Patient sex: M
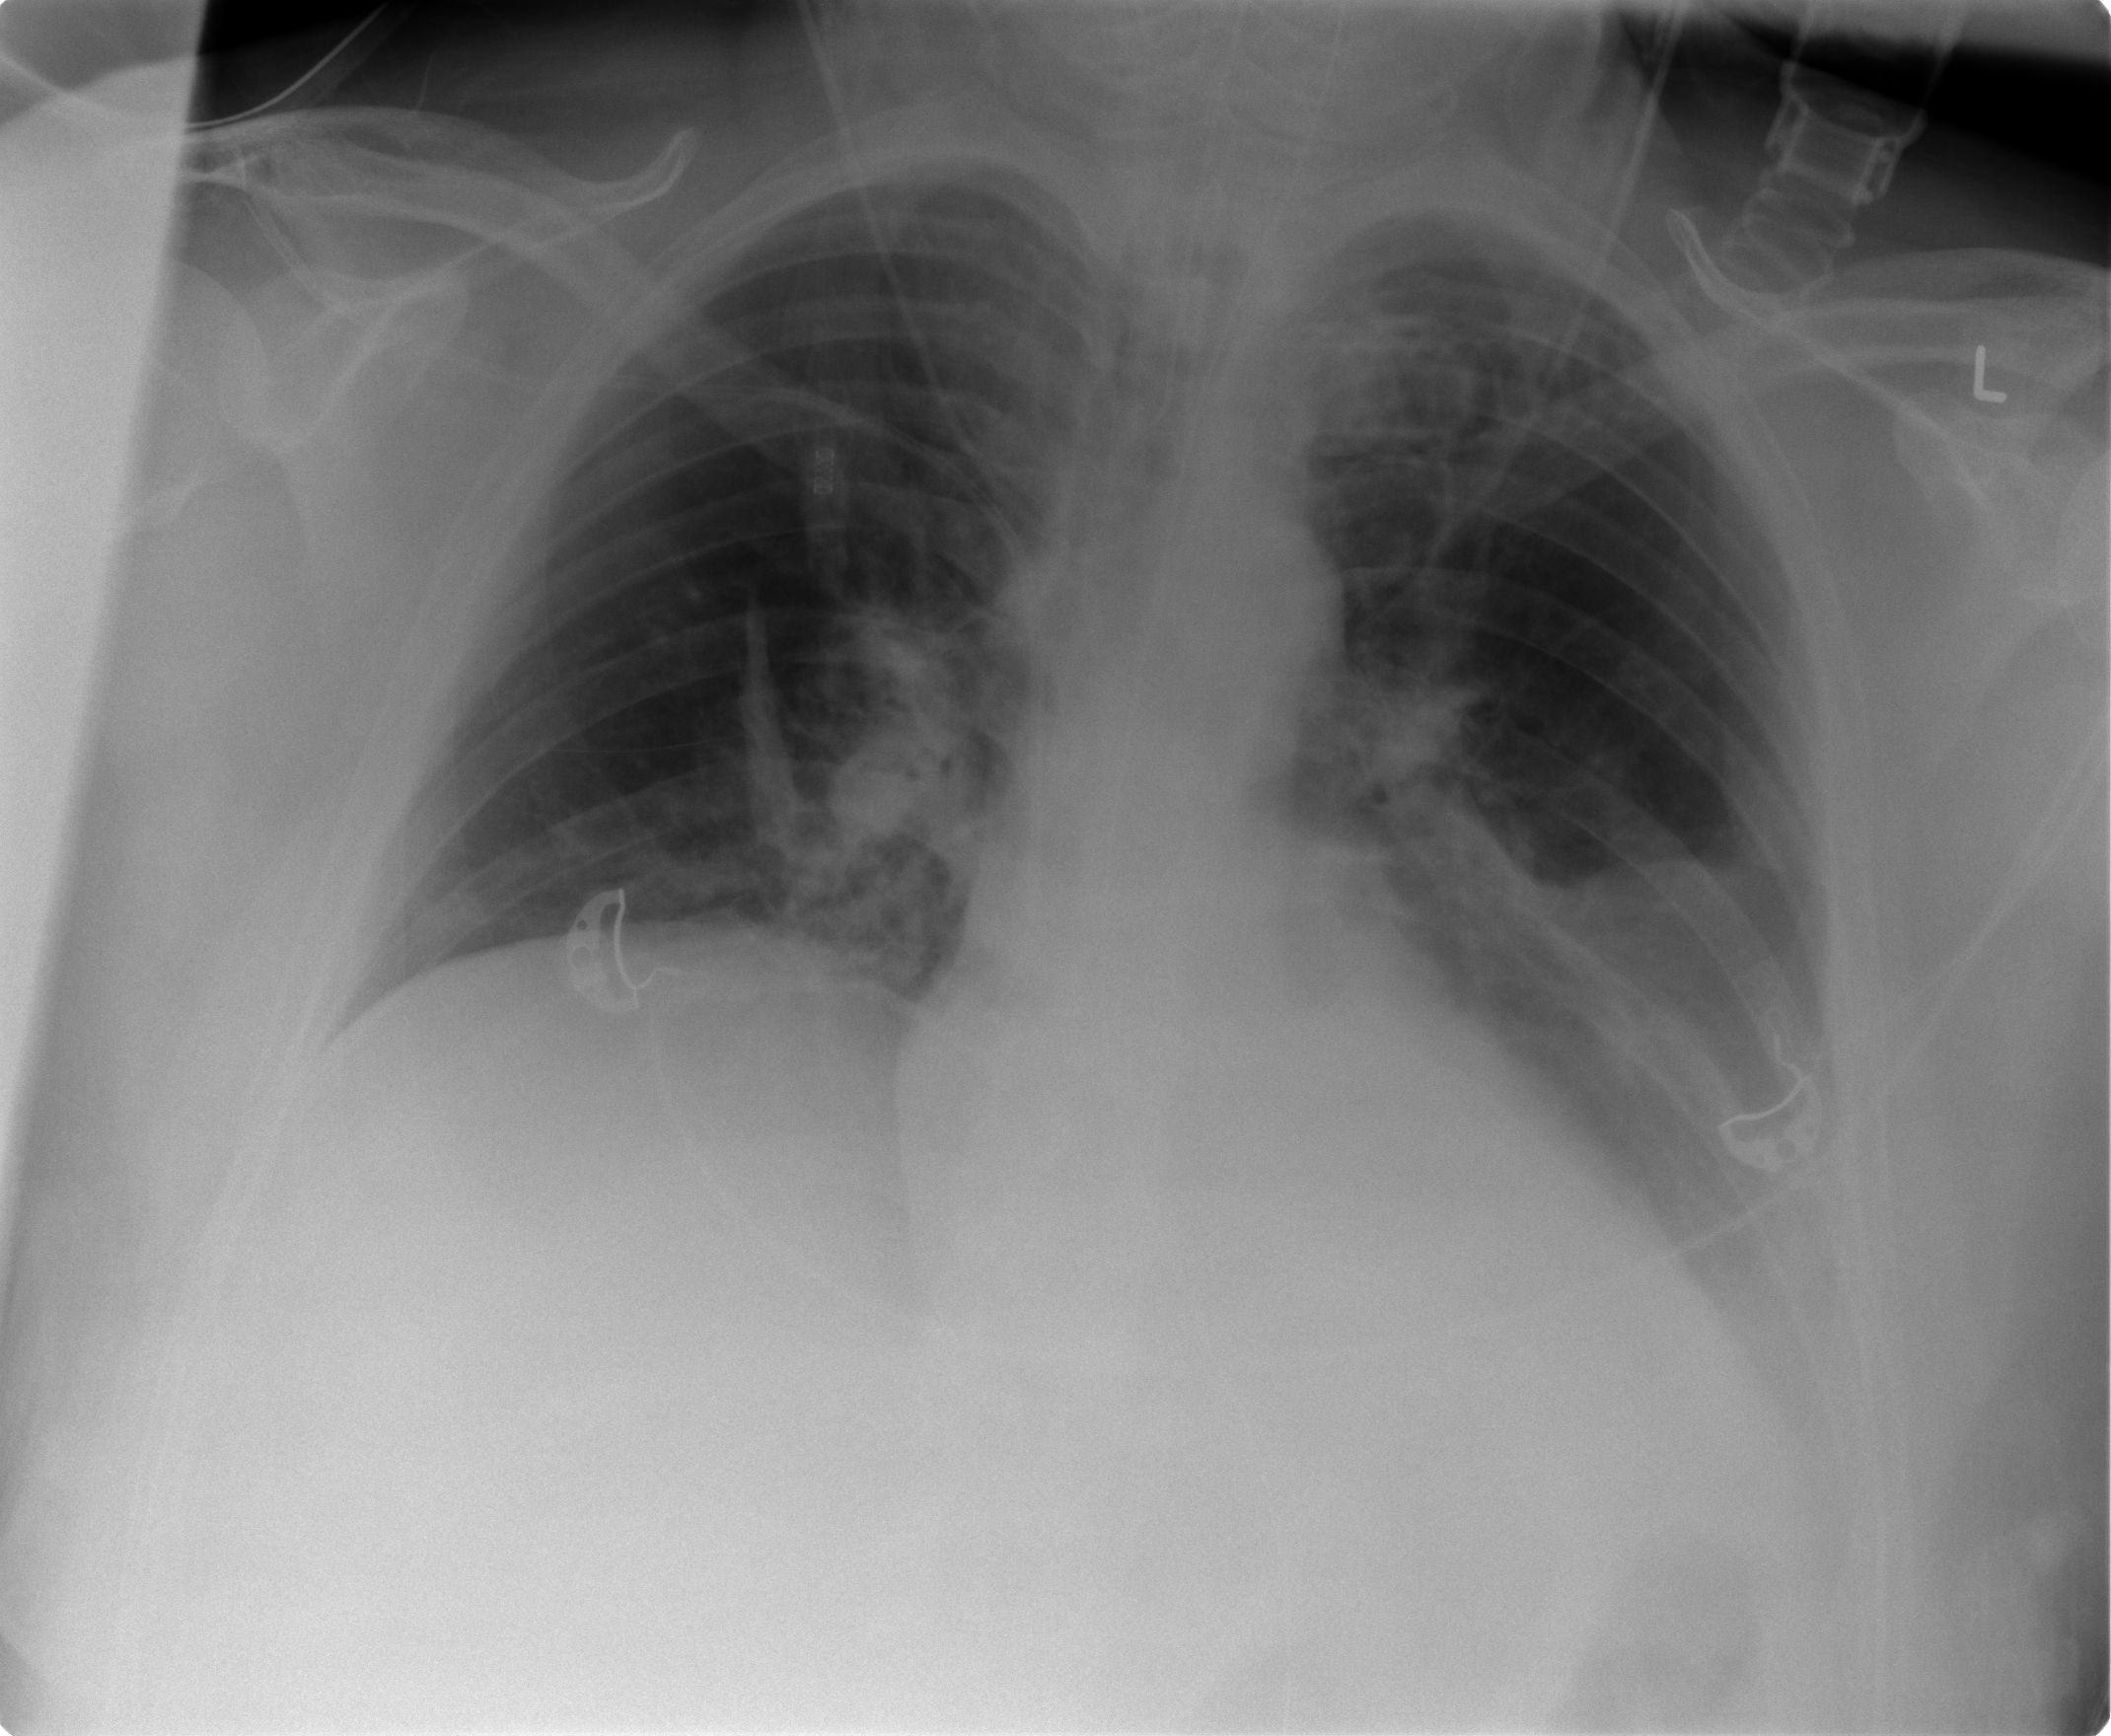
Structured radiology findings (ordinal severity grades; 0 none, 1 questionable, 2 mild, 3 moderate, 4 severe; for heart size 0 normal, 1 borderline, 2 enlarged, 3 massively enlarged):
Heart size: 0
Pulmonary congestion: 0
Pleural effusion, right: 0
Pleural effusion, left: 2
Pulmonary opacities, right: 1
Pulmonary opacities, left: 0
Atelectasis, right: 2
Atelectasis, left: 3